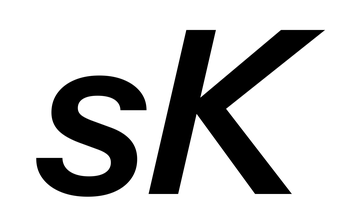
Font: InstrumentSans-Italic_SemiBold_Italic